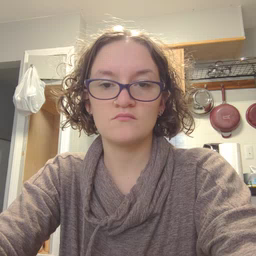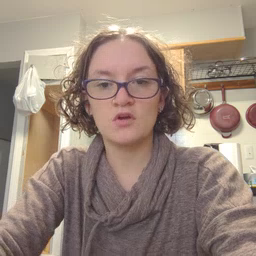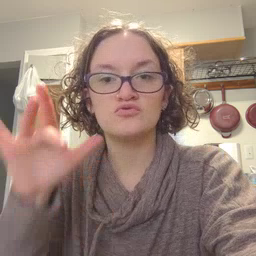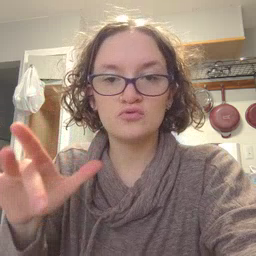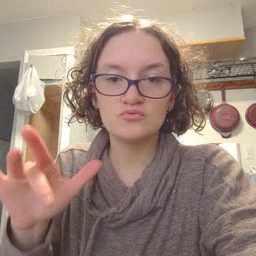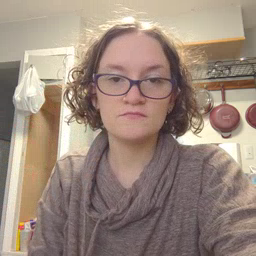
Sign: touch